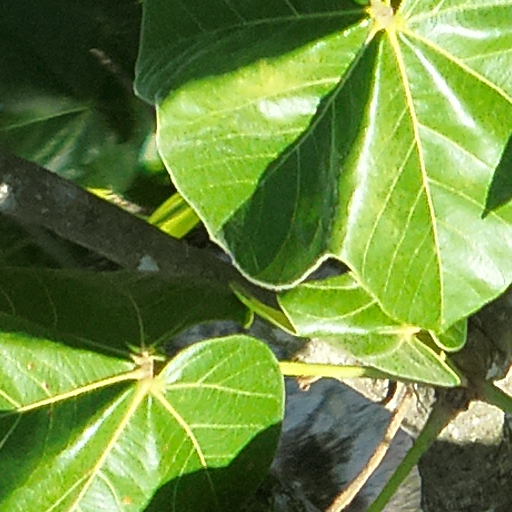
Species: Sterculia apetala
GBIF accepted scientific name: Sterculia apetala
Crown area (m\u00b2): 345.499